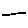
Label: line